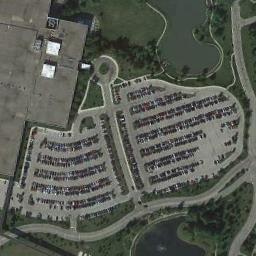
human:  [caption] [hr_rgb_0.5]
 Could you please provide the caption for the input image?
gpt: Many cars of different styles are on the parking lot .

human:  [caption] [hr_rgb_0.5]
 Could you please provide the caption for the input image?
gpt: The parking lot with lots of cars arranged neatly in lines is surrounded by a park and a building .

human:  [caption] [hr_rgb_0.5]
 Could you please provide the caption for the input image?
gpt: The parking lot is next to the grass and some trees .

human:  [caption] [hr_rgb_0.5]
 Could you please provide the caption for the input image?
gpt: Seventy percent of the parking spaces in the parking lot are occupied .

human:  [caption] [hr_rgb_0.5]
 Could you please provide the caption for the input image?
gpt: There are green trees and lawns around the parking lot with many cars .